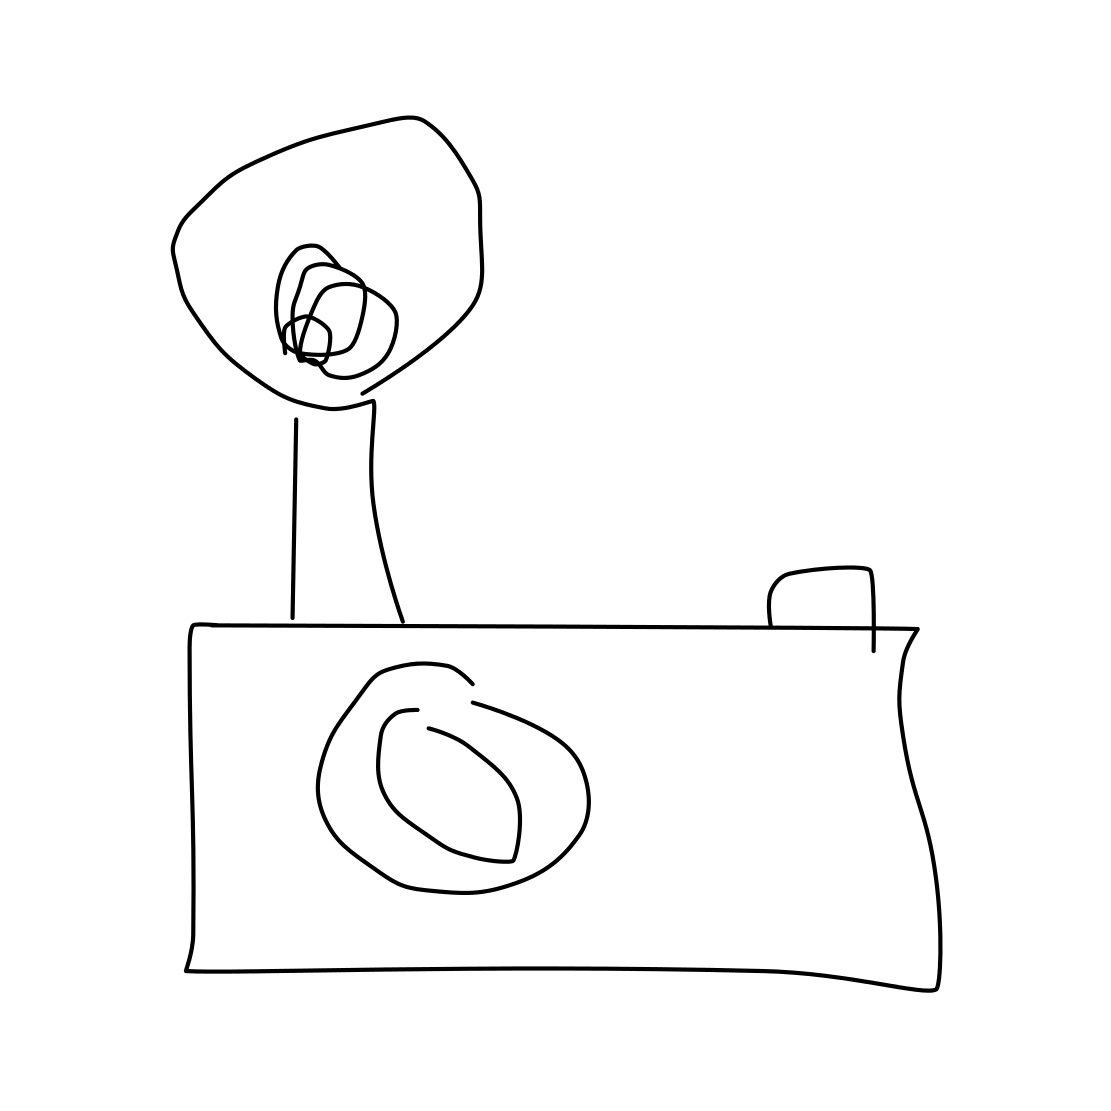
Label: camera